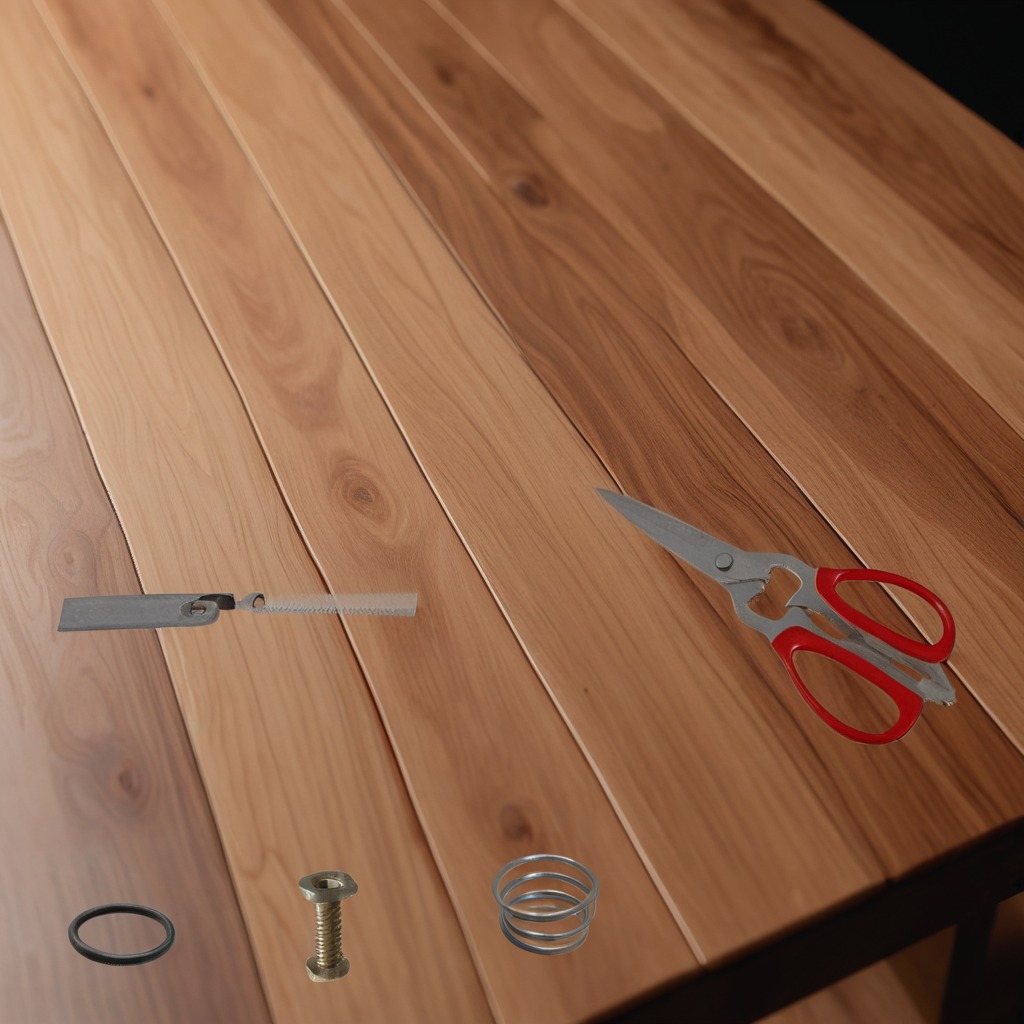
A rubber Oring, a metal machine screw, a coiled metal spring, a handheld metal saw, and a pair of scissors are lying on the wooden table.